Question: Here's my current database diagram, for online shoes that would sell
- - - - -

am i doing it correctly? what should i do to improve this database? i really really appreciate any feedback/input/critics
im newbie in database design and confused with database design for an online shop(MySQL database)
Say that the online shop will sell shoes with different color, size, different stock and price for each color and size.
i came up with these tables:
'''
id
name
category_id
details
image
'''
'''
id
color
'''
'''
id
size
size_details
'''
'''
id
generic_shoes_id //references to generic_shoes
name // if the owner wants to make another name, if not then use generic_shoes' name
order_type //ready stock or pre order
'''
then i come up with pivot colors_shoes and sizes_shoes with many to many rel:
'''
id
color_id
specific_shoes_id
'''
'''
id
size_id
specific_shoes_id
'''
then im thinking that diff color and size will have diff stock and maybe different price, so i come up with:
'''
id //will be used in the orders table
colors_shoes_id //reference to pivot colors_shoes
sizes_shoes_id //reference to pivot sizes_shoes
specific_shoes_id //reference to specific_shoes
stock //each color and size will have diff stock
price //each color and size maybe will have diff price
weight //each size will have different weight
'''
i tought these tables would do just fine, but then im thinking that, should i use this table instead?
:
1. sizes_specific_shoes
2. colors_specific_shoes
and just use the color id and size id in the specific_shoes_details table:
(in the table below, i just reference directly to colors and sizes table)
'''
id //will be used in the orders table
color_id //reference to colors table
size_id //reference to sizes table
specific_shoes_id //reference to specific_shoes
stock //each color and size will have diff stock
price //each color and size maybe will have diff price
weight //each size will have different weight
'''
i think the problem is that with the last table is -> foreign key cascade if the color/size deleted then it will also delete the specific_shoes_details row.
anyone can give me better approach? because i dont know which method should i use, the first one with color and size pivot table or the last one..
thanks
i would really appreciate any help/feedback
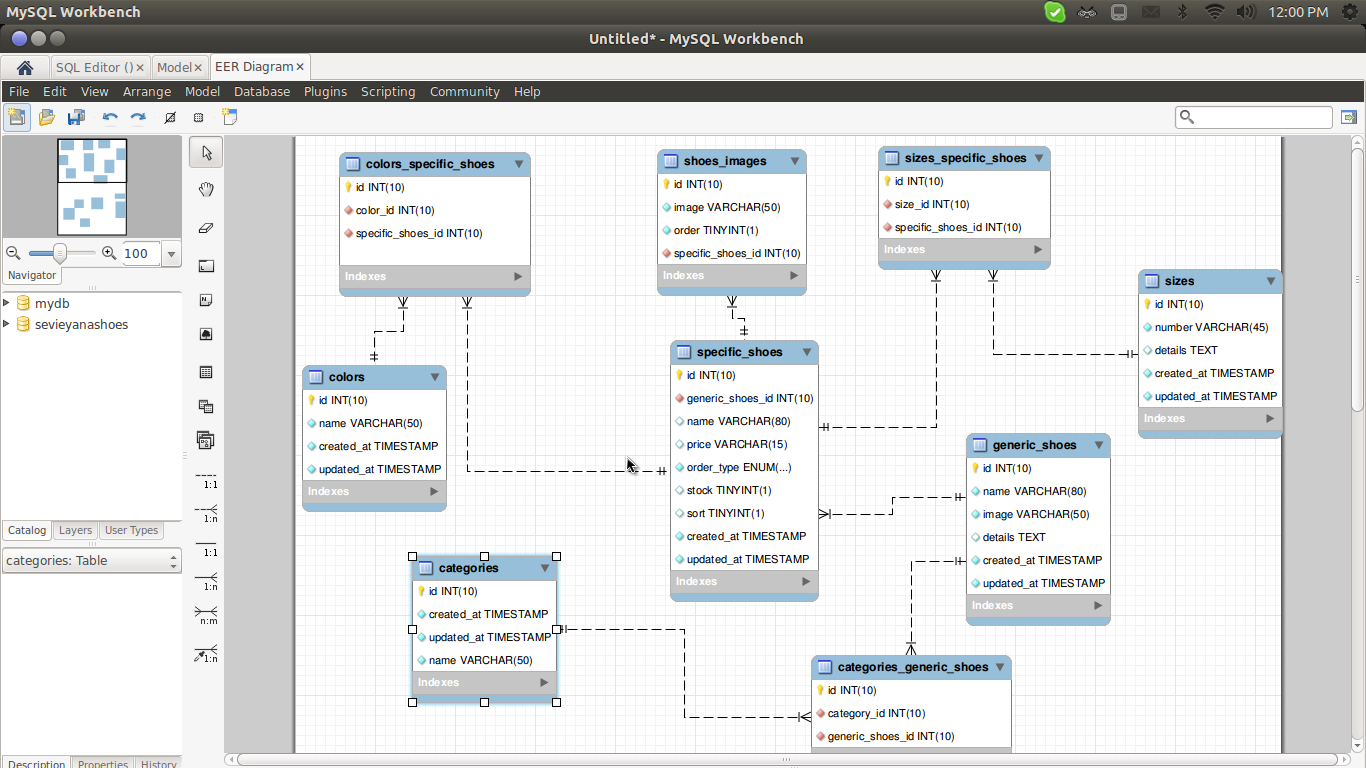
Answer: I think you did a good job with the database design.
I would go with your last one. There is little chance that you will ever want to delete a color or size. You're not longer going to do business in size 18?
A better option to deleting would be to set the color to be inactive. Add an active column so you can turn it off, but still keep inventory.
I would also add description and/or images to specific shoes.
I believe you can also choose to not cascade on delete if that's all you're concerned about.